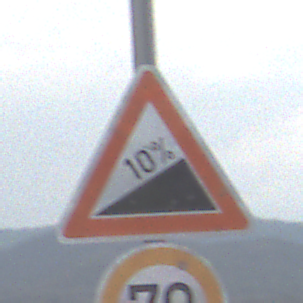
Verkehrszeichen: Steigung10
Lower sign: Geschwindigkeit70
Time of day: Midday
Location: Outdoor (Nature)
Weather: PartlyCloudy
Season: NotSpecified
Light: Natural